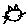
Label: cat